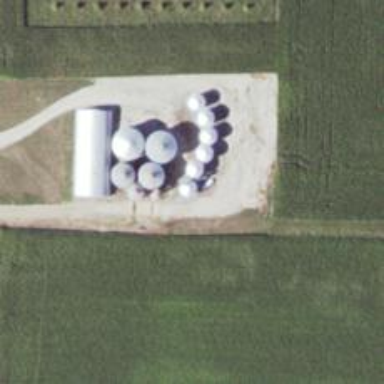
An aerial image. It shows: Silo.